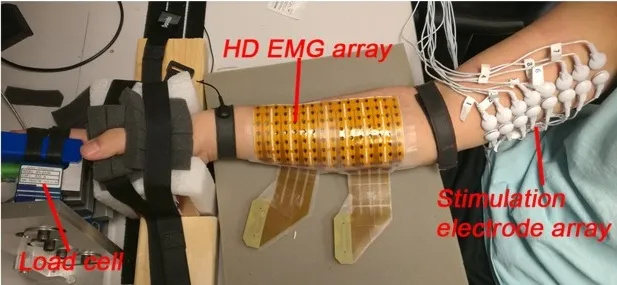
The experimental apparatus includes the stimulation of the ulnar/median nerve bundles, and the recordings of high density EMG at the forearm flexor muscles and the finger flexion forces (A).
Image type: electrography (emg)